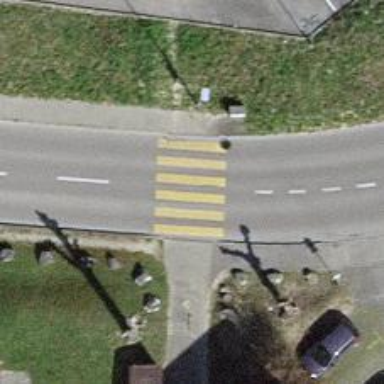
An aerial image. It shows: Marked road crossing.